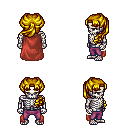
a pixel art fantasy rpg character, male body template, skeleton, maroon cape, magenta pants, blonde princess hairstyle, four views (front, back, left, right), 2x2 character sprite sheet, small pixel art, hard edges, no anti-aliasing